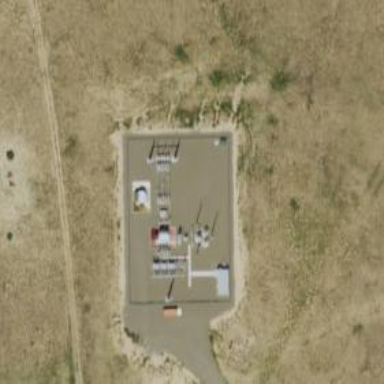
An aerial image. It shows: Power substation.